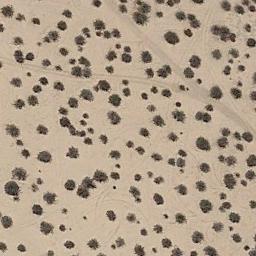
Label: chaparral